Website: lowes
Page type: billing-address
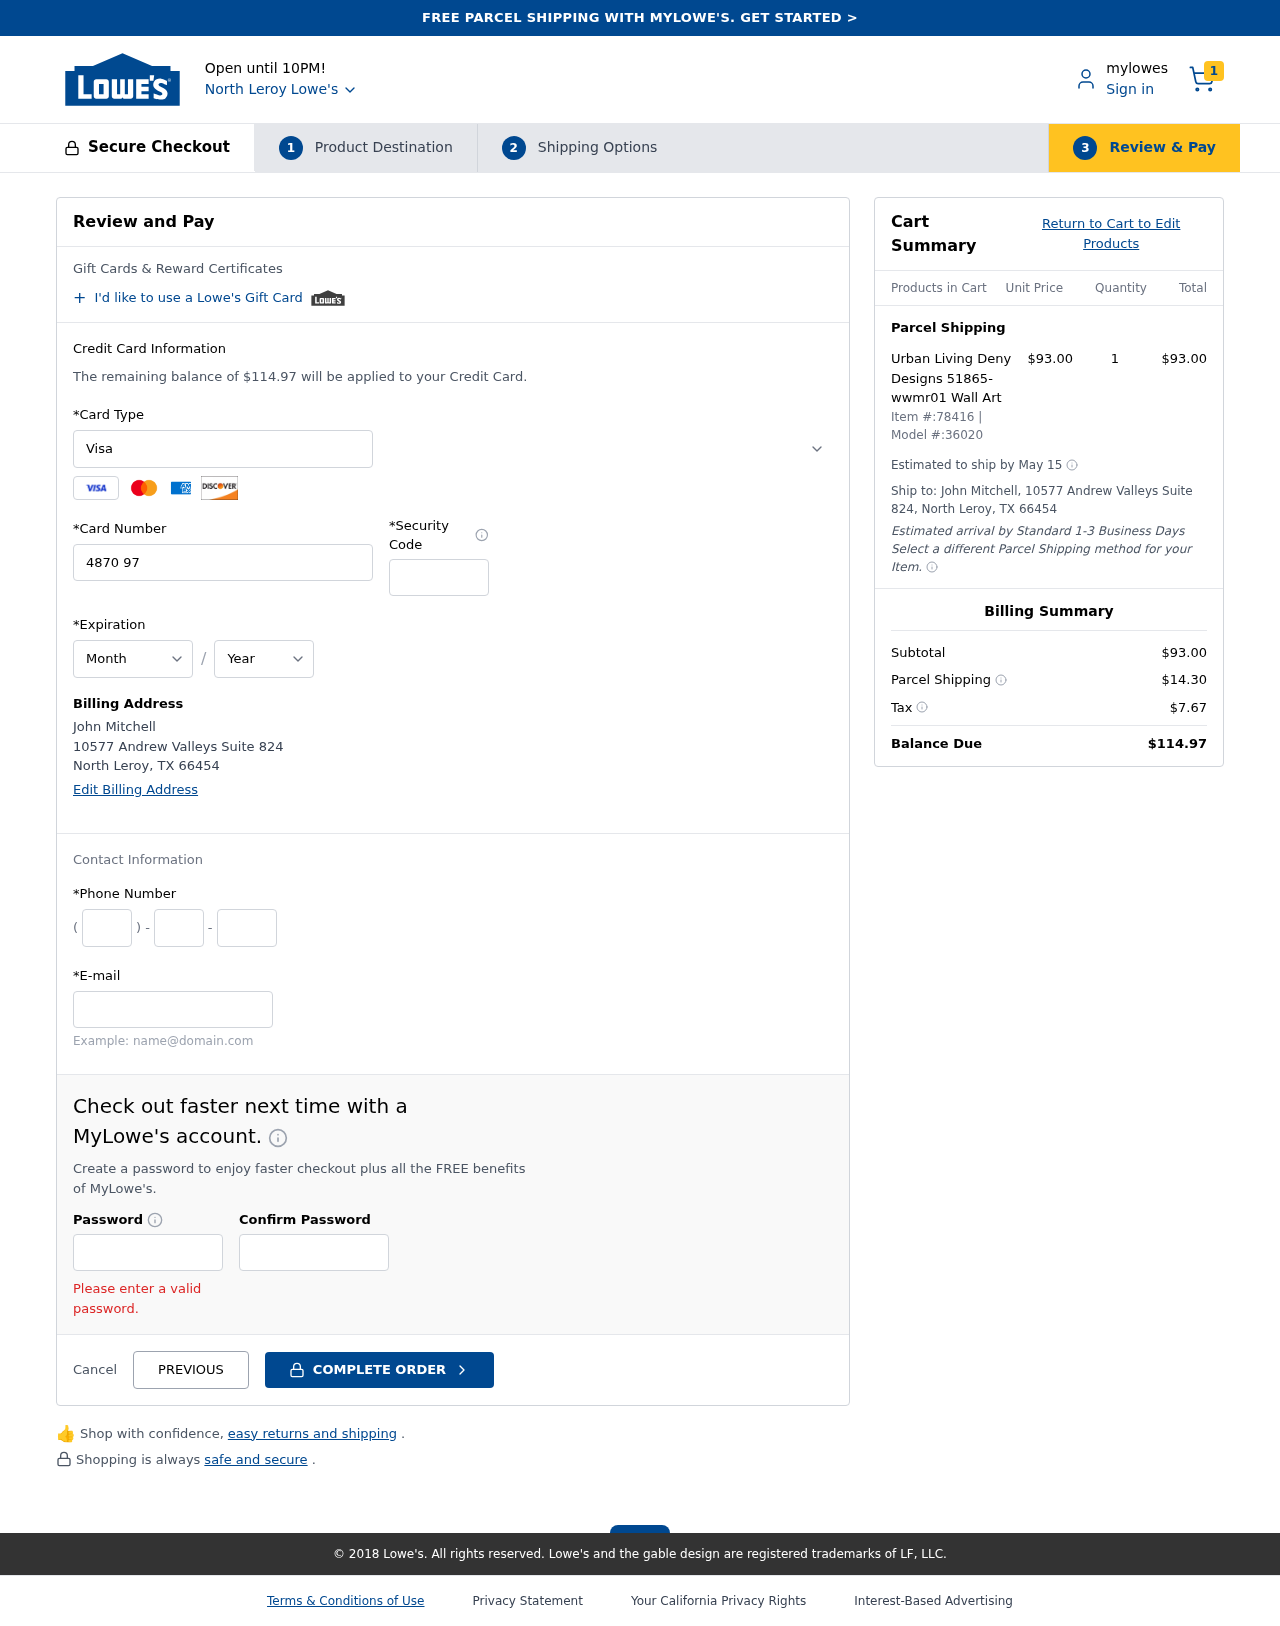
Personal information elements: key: PII_CARD_CVV
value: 843
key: PII_CARD_EXPIRY_MONTH
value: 11
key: PII_CARD_EXPIRY_YEAR
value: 29
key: PII_CARD_NUMBER
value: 4870 9720 6881 4796
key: PII_CARD_TYPE
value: Visa
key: PII_CITY
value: North Leroy
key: PII_CITY_STATE_ZIP
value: North Leroy, TX 66454
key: PII_EMAIL
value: johnmitchell@hotmail.com
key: PII_FULLNAME
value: John Mitchell
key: PII_PHONE_AREA
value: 327
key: PII_PHONE_PREFIX
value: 813
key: PII_PHONE_SUFFIX
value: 3676
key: PII_STREET
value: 10577 Andrew Valleys Suite 824
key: PII_FULLNAME2
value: John Mitchell
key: PII_STATE_ABBR
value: TX
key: PII_POSTCODE
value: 66454
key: PII_POSTCODE_FULL
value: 66454
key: PII_CITY_STATE
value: North Leroy, TX
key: PII_POSTCODE_NUMERIC
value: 66454
Product elements: key: PRODUCT1_NAME
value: Urban Living Deny Designs 51865-wwmr01 Wall Art
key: PRODUCT1_PRICE
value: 93
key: PRODUCT1_QUANTITY
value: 1
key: PRODUCT_ITEM_NUMBER
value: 78416
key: PRODUCT_MODEL_NUMBER
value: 36020
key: PRODUCT1_LINE_TOTAL
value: $93.00
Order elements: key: ORDER_NUM_ITEMS
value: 1
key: ORDER_TOTAL
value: $114.97
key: ORDER_SHIPPING_DATE
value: May 15
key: ORDER_SUBTOTAL
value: $93.00
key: ORDER_SHIPPING_COST
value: $14.30
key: ORDER_TAX
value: $7.67